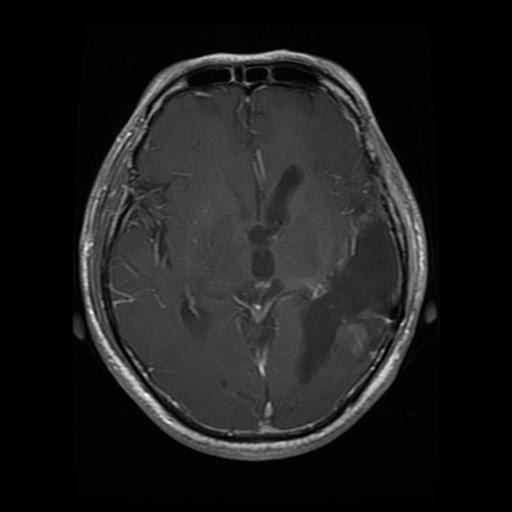
Label: glioma